Interaction volume radius: 10 \u00c5
Interaction volume height: 15 \u00c5
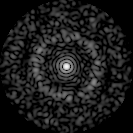
Disorder parameter: 0.8125